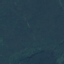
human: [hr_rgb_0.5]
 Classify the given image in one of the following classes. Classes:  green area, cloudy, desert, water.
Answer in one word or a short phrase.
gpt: green area